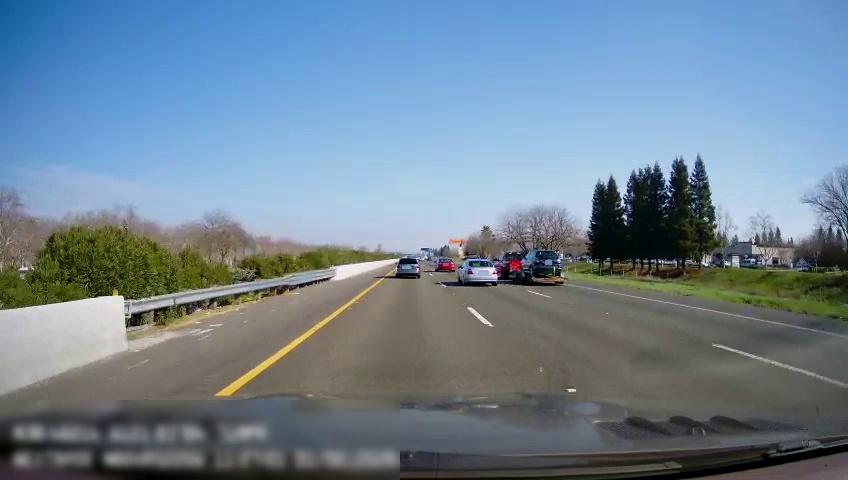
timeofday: Day
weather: Sunny
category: Drivable Space
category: Vehicles | Car
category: Vehicles | SUV
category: Vehicles | Car
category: Vehicles | Car
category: Vehicles | Other LV
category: Lanes | Current Lane
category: Lanes | Current Lane
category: Lanes | Alternate Lane
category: Lanes | Alternate Lane